Question: I have implemented 'SearchView' on my 'ListView'. When i enter some text in 'EditText' of this search widget, it filters the contents in my list. But if i close this search widget on clicking 'UP/home' icon without clearing the text in 'EditText', i am still having the filtered list not the complete list.
So i need to catch the event of 'UP' icon for 'SearchView' to clear the text in 'EditText', or is there some other way for that.

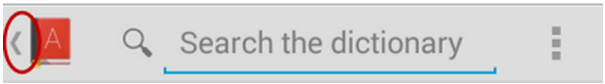
Answer: May be, you need to try this one instead of relying on 'UP' icon click event.
'''
menuItem.setOnActionExpandListener(new OnActionExpandListener()
{
@Override
public boolean onMenuItemActionCollapse(MenuItem item)
{
// Do something when collapsed
return true; // Return true to collapse action view
}
@Override
public boolean onMenuItemActionExpand(MenuItem item)
{
// Do something when Expanded
return true;
}
});
'''